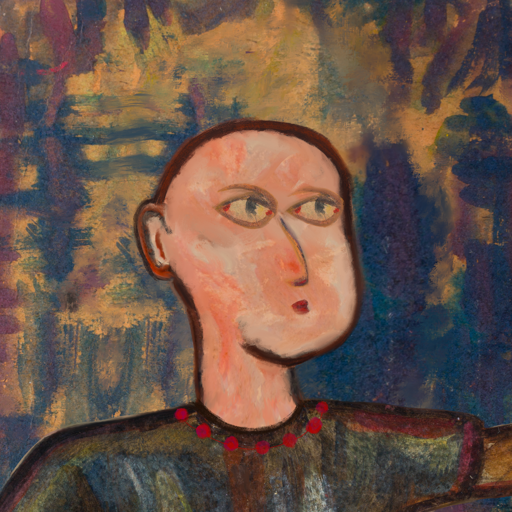
Background: InTheSun, Head And Neck Side: Roy_Bahadur, Face Side: GypsyMother, Bust: Mosgoul, Hair Side: Blank, Head Accessory: Blank, Second Necklace: Blank, Necklace: Irani_3, Baby: Blank